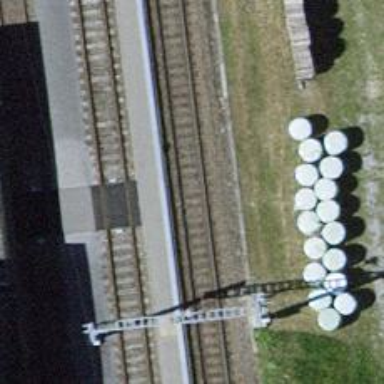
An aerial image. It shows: Stop position for public transport at railway stop.